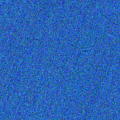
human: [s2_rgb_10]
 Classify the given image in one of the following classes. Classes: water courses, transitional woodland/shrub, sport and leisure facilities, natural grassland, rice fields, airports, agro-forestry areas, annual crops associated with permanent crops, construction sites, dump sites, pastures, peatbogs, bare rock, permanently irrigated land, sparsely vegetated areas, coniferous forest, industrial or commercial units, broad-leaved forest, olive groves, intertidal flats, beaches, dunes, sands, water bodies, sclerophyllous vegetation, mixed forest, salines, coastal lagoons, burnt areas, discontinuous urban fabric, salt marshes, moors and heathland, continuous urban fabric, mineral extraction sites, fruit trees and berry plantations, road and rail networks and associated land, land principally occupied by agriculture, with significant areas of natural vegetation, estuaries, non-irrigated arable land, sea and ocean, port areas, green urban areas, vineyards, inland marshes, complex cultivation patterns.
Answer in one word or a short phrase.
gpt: sea and ocean